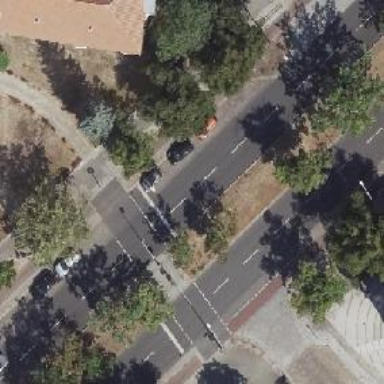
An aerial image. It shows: Secondary road with asphalt surface. There is cycle track on the right side of the road.